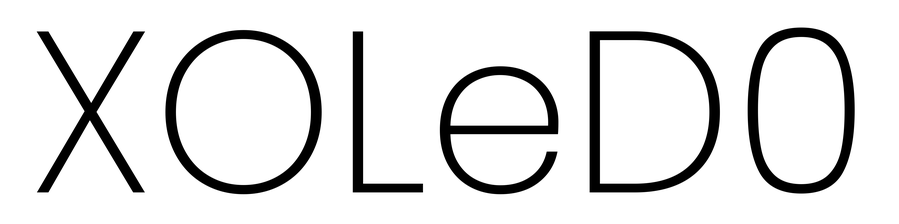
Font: Poppins-ExtraLight